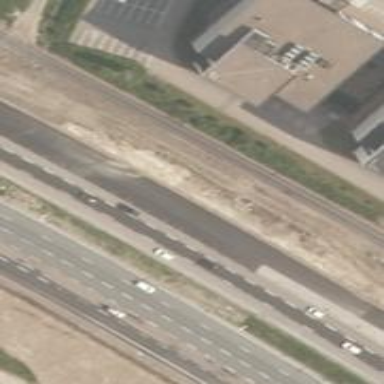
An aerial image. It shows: Asphalt road classified as trunk highway.